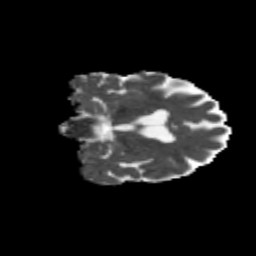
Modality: MD
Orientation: coronal
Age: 64
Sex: female
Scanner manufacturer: siemens
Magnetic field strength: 3 T
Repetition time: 4.71 s
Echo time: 0.0906 s